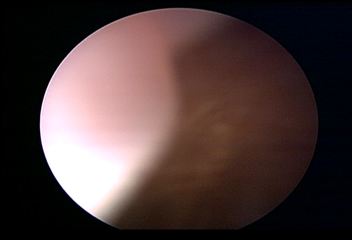
Modality: WLC
Class: Normal mucosa
Bladder cancer association: No